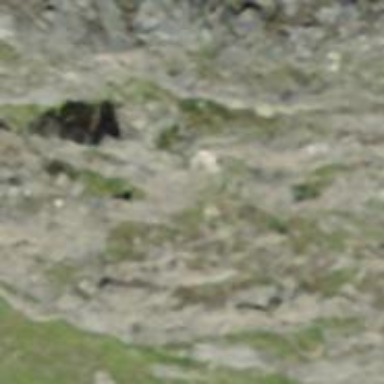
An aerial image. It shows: Cliff in nature.